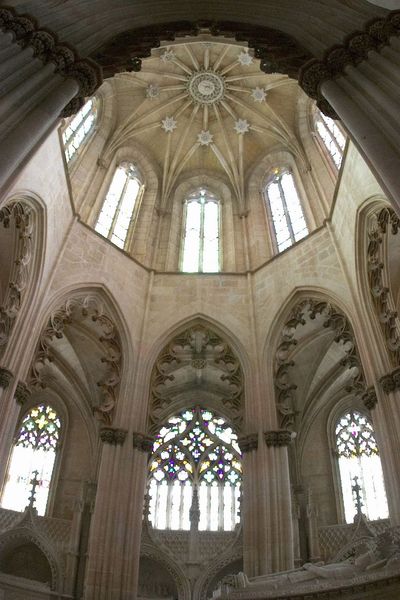
Titel: Kloster und Klosterkirche Santa Maria da Vitória in Batalha
Standort:  ()
Schlagwörter: weiß, braun, fenster, glas, säulen, ornament, stein, innenraum, kirche, gotik, turm, kuppel, detail, hoch, foto, bögen, gewölbe, rippen, kathedrale, schlussstein, sandstein, spitzbogen, fresken, gothik, streben, kapitel, bauwerk, fialen, hohe fenster, fenstee